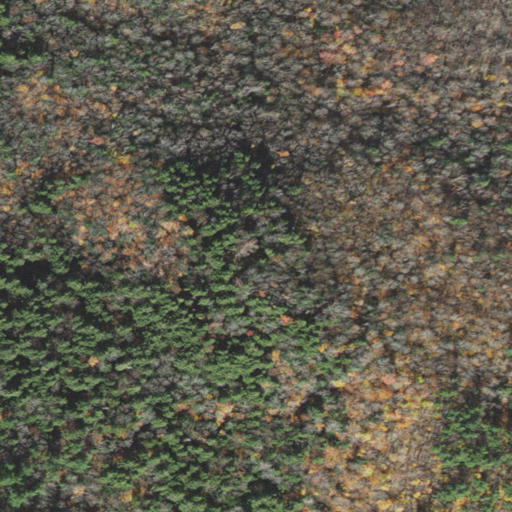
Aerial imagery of mountain in Massachusetts named Sykes Mountain containing mixed forest, deciduous forest, and evergreen forest